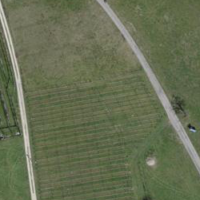
EUNIS habitat code: 25
Species observed at this site:
Apis mellifera
Clinopodium vulgare